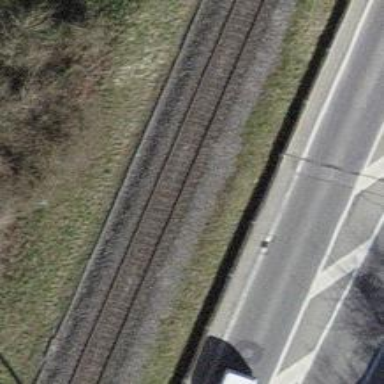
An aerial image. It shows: Bridge over railway with electrified contact lines.